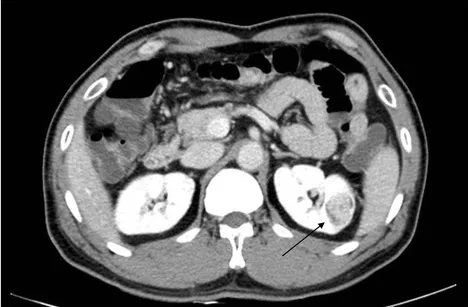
CT scan of renal cell carcinoma (Arrow).
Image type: radiology (ct)